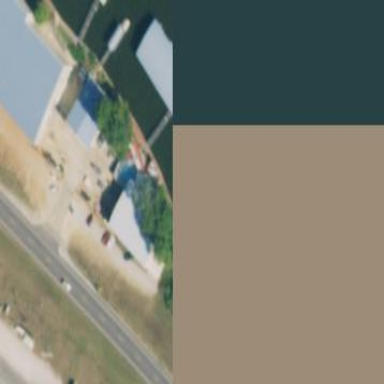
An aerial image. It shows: Boathouse.